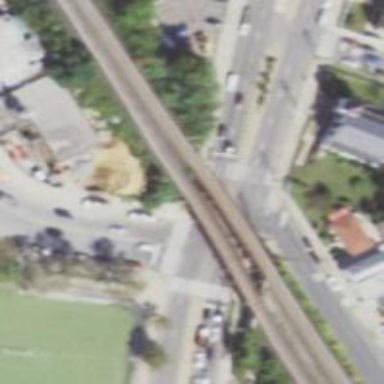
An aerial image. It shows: Bridge over electrified railway tracks.